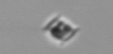
Label: Bacillariophyceae_morphotype1